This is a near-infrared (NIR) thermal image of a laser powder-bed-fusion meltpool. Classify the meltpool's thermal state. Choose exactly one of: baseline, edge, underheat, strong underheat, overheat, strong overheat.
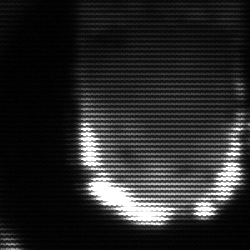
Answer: strong underheat